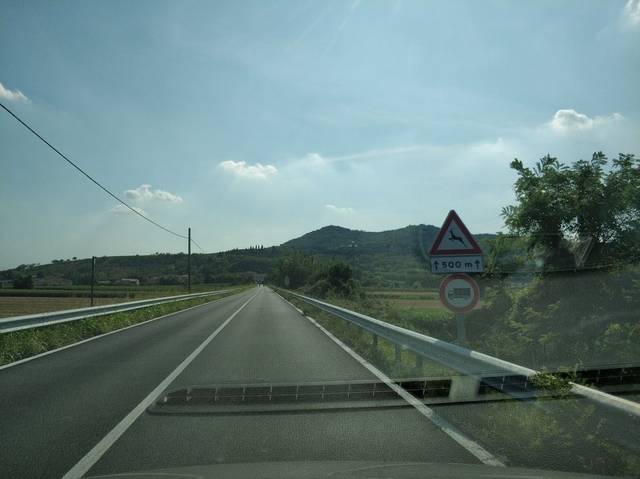
Region: Italy
Coordinates: 45.249, 11.717